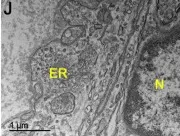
Electron microscopy analysis of placental sections showed alterations and virus-like particles in ZIKV infected samples. (I-K) Identification of clusters of virus-like particles that were positioned near the endoplasmic reticulum (ER) of CTB and ~25 nm in diameter, which is consistent with the dimensions of ZIKV.
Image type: pathology (h&e)